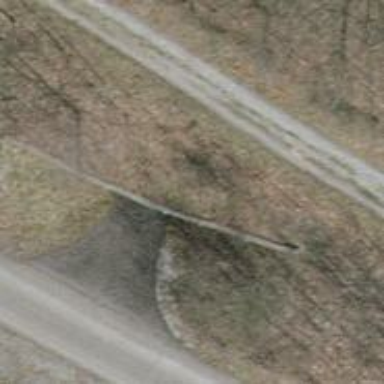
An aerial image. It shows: Track with grade1 tracktype.